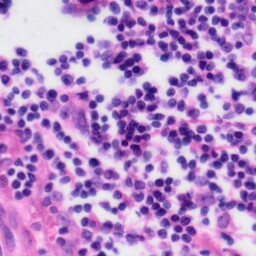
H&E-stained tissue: Tonsil